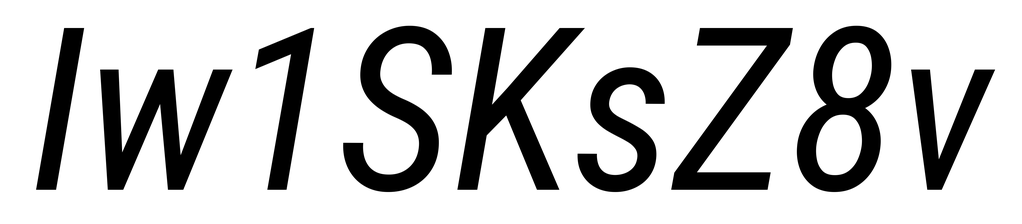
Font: Roboto-Italic_Condensed_Italic